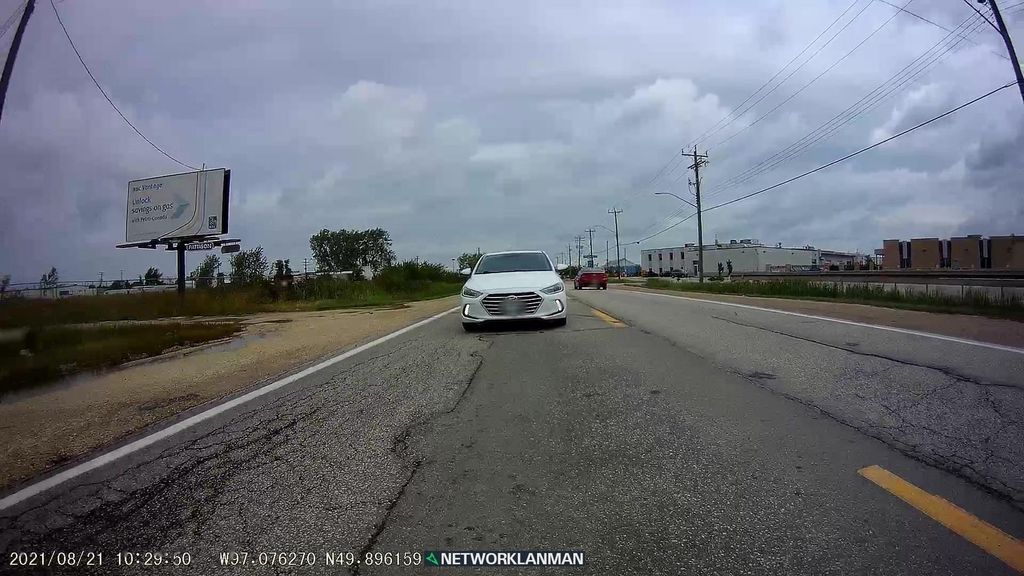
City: winnipeg